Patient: sex F, age 48
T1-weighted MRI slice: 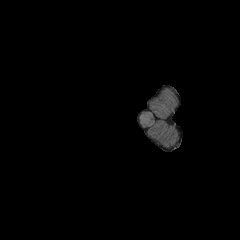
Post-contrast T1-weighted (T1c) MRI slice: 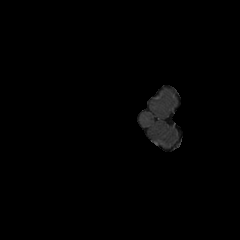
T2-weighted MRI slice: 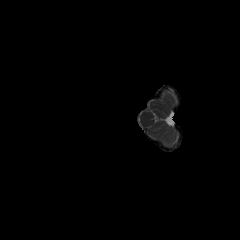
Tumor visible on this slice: no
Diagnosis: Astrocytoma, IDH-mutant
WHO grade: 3